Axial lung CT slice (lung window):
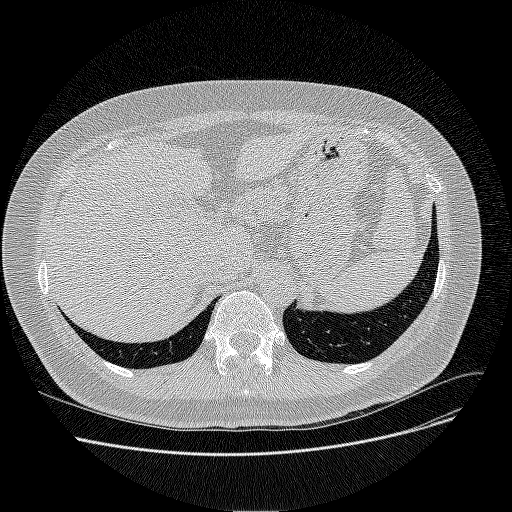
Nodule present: no